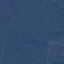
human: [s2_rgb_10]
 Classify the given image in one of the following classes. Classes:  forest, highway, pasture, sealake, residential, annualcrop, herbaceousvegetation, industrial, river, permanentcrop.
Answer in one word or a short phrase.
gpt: Forest